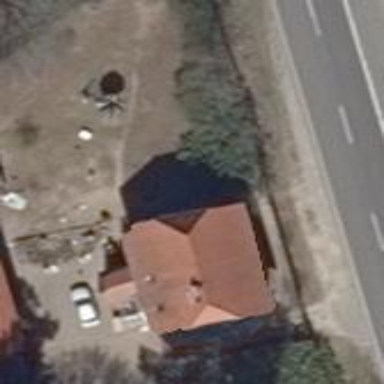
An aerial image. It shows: Detached building with half-hipped roof oriented along its length.